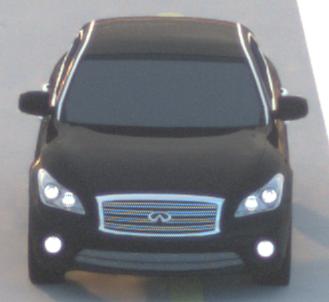
Make: Infiniti
Model: M 37
Detailed model: M (Y51)
Model produced from: 2010/10
Model produced until: 2013/11
Doors: 4
Color: black
Road condition: dry road
Daytime: sunrise or sunset
Contrast: low contrast